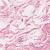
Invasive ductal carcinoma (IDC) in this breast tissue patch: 0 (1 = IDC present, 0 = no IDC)